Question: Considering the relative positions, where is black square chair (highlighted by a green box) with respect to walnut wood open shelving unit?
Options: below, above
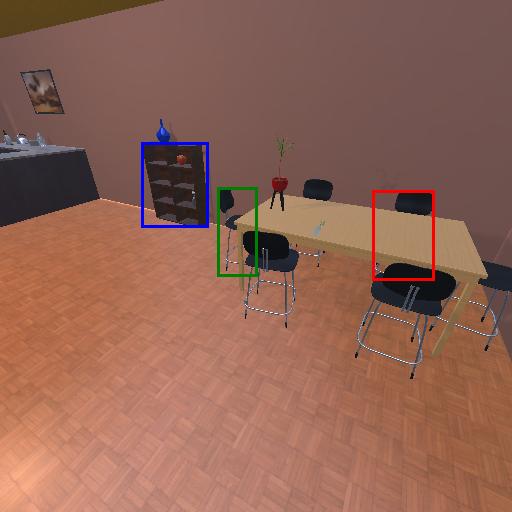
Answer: below